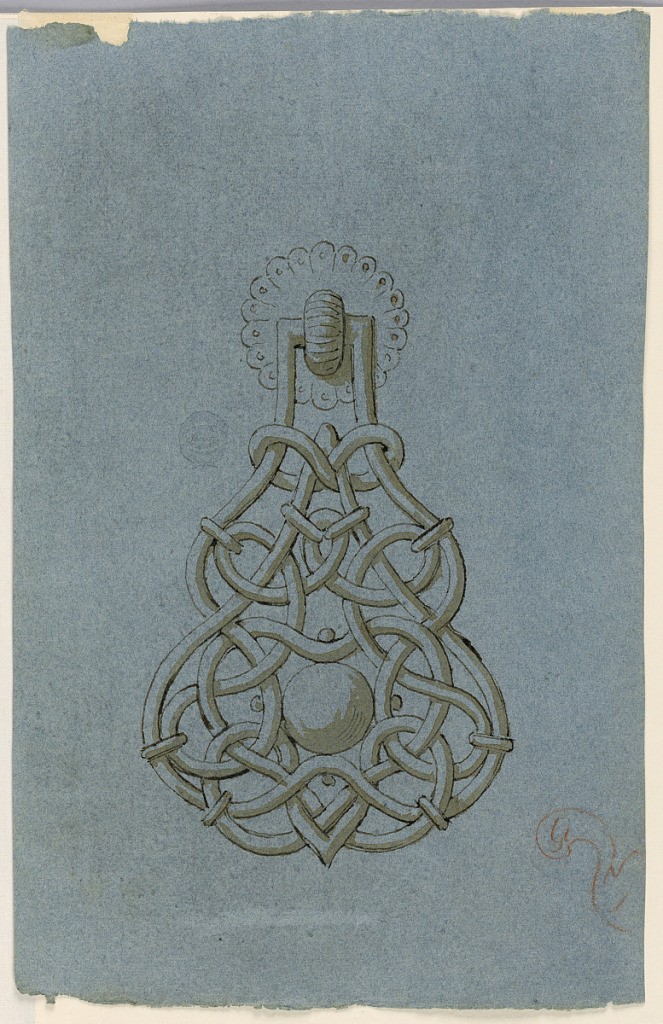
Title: Project for a Doorknocker
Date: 18th century
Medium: Pen and ink, brush and wash on paper
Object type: Drawing
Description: Design for a doorknocker with interlace work.